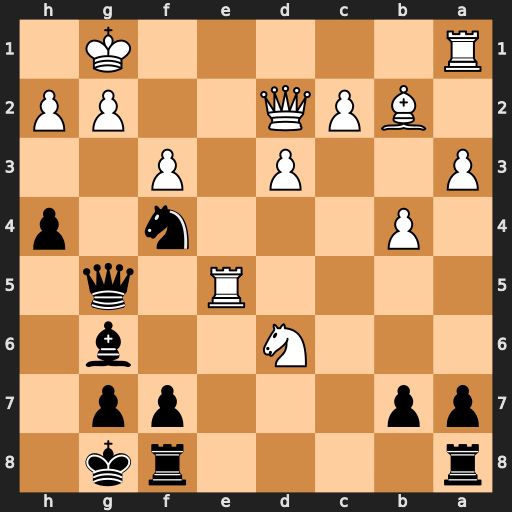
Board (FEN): r4rk1/pp3pp1/3N2b1/4R1q1/1P3n1p/P2P1P2/1BPQ2PP/R5K1
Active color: b
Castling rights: -
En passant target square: -
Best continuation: Nh3+ Kh1 Qxd2